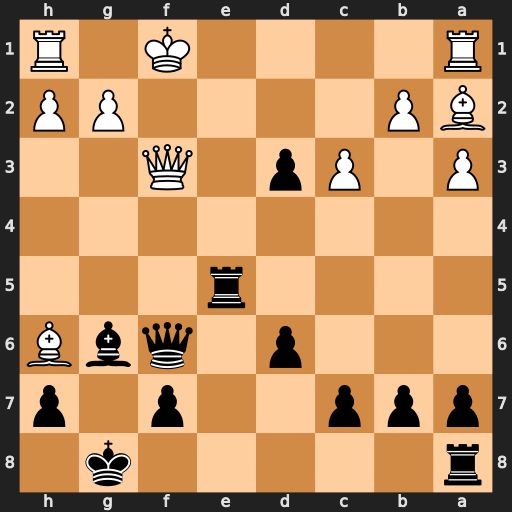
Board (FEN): r5k1/ppp2p1p/3p1qbB/4r3/8/P1Pp1Q2/BP4PP/R4K1R
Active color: b
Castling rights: -
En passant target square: -
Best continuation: Rf5